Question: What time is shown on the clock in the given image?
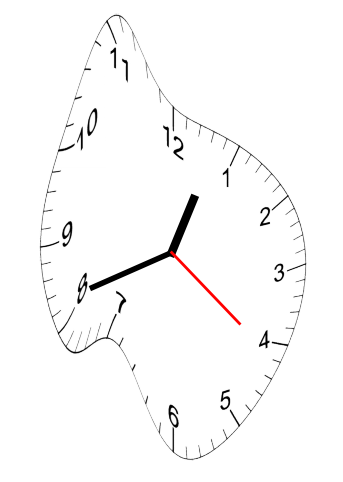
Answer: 12:41:21